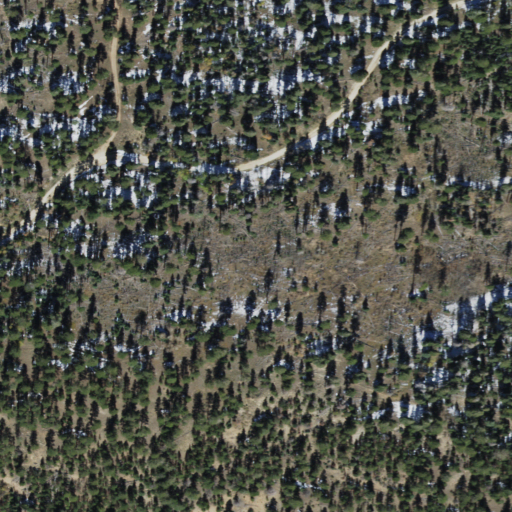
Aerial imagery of mountain in Arizona named Telephone Hill containing evergreen forest, shrub, and open development